Field crop: maize
Growth stage: 1
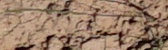
Species: lolium